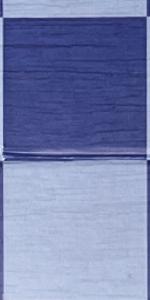
Label: Empty